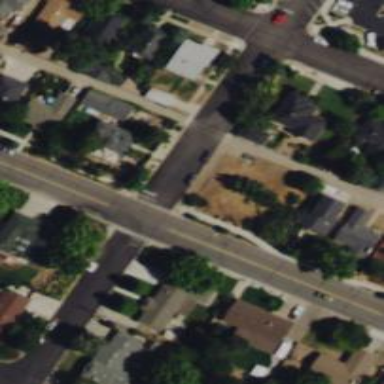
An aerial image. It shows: Alley classified as service road.